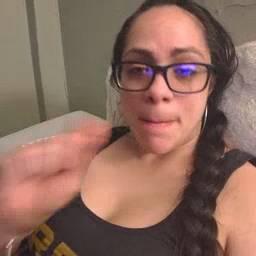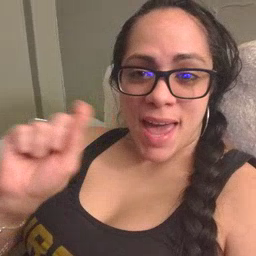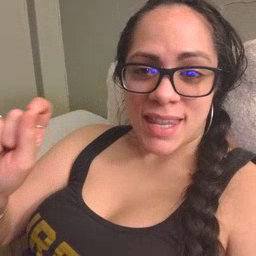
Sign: pen